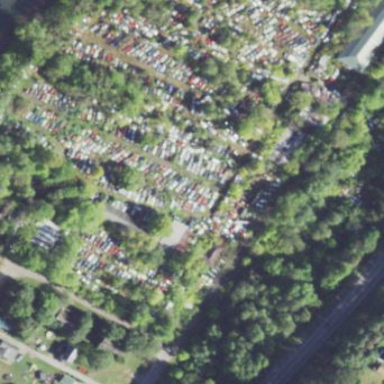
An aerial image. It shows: Scrap yard located in industrial area.